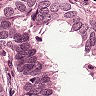
Metastatic tissue present: yes